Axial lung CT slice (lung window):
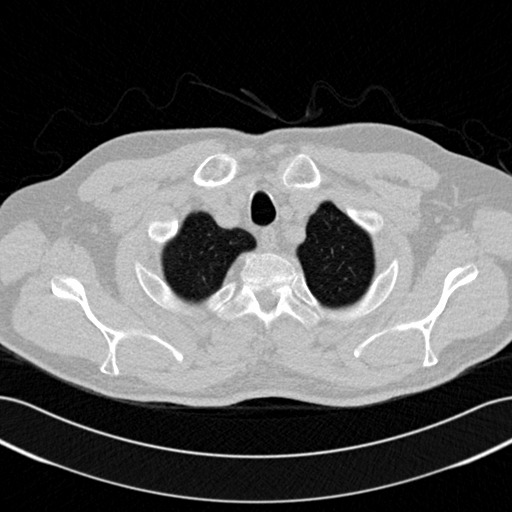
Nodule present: no